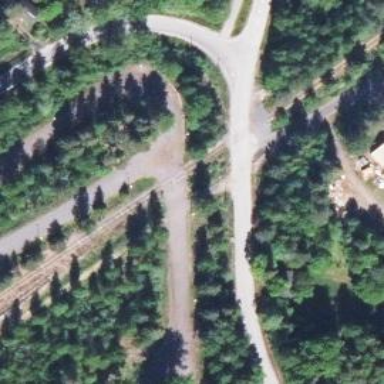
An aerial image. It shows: Level crossing along the railway.